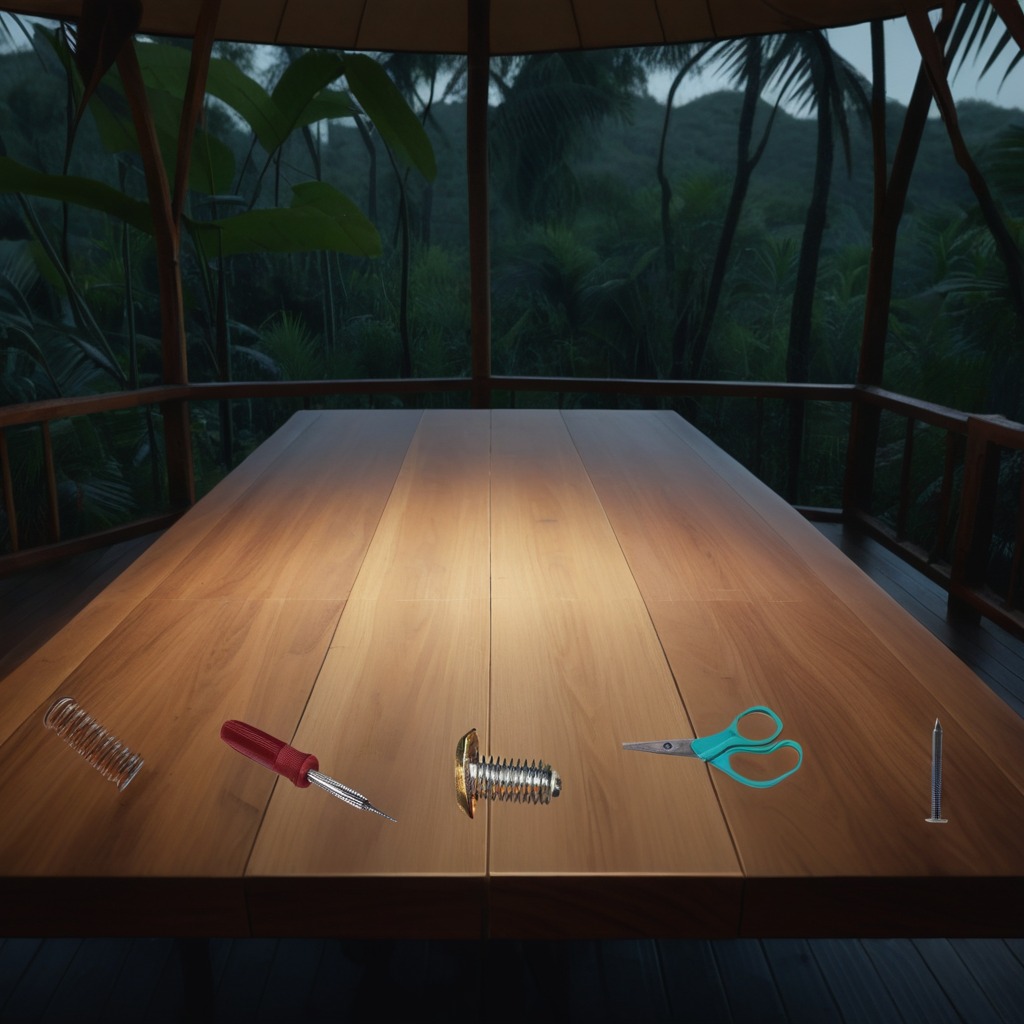
A metal machine screw, an iron nail, a coiled metal spring, a screwdriver, and a pair of scissors are lying on a wooden table inside a jungle field workshop tent at night.